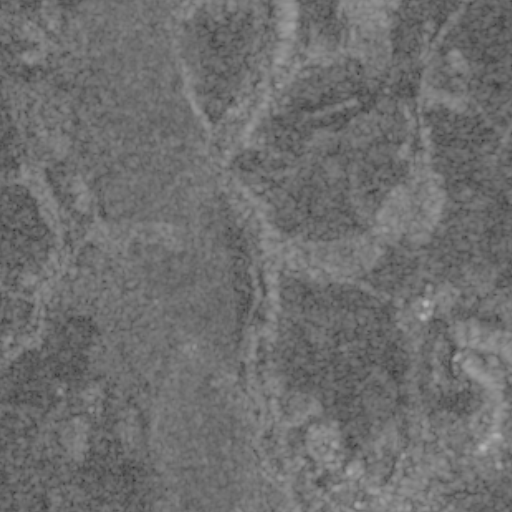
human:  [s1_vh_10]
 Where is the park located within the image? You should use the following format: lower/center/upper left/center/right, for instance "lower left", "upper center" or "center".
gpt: The park is located in the lower center of the image.
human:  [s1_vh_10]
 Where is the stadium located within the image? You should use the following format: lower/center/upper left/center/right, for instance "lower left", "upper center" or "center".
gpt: The stadium is located in the lower center of the image.
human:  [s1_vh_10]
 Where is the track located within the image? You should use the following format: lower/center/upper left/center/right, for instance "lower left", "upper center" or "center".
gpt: The track is located in the lower center of the image.
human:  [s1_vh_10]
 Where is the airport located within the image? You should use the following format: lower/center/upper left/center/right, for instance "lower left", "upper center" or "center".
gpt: There is no airport in the image.

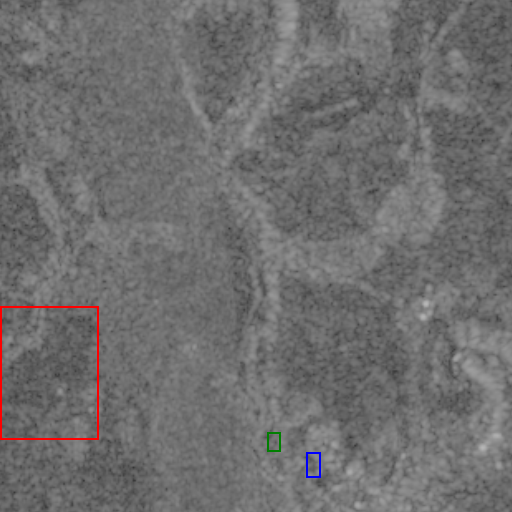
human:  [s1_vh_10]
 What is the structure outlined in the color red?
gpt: The structure outlined in red is a crop field.
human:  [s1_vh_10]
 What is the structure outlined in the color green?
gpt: The structure outlined in green is a park.
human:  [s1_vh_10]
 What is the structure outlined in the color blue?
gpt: The structure outlined in blue is a stadium.
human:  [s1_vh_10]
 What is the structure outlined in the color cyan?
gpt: There is no cyan outline.